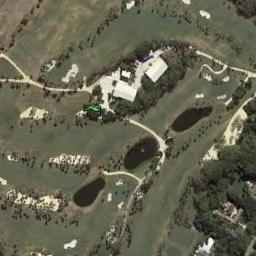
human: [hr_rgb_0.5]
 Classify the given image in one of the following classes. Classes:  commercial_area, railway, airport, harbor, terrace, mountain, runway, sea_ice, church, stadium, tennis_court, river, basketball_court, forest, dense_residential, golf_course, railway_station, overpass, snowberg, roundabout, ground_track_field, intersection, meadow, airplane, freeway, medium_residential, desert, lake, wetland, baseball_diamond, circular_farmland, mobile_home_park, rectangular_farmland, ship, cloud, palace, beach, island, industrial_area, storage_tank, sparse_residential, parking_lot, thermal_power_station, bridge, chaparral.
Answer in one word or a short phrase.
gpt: golf_course